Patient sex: M
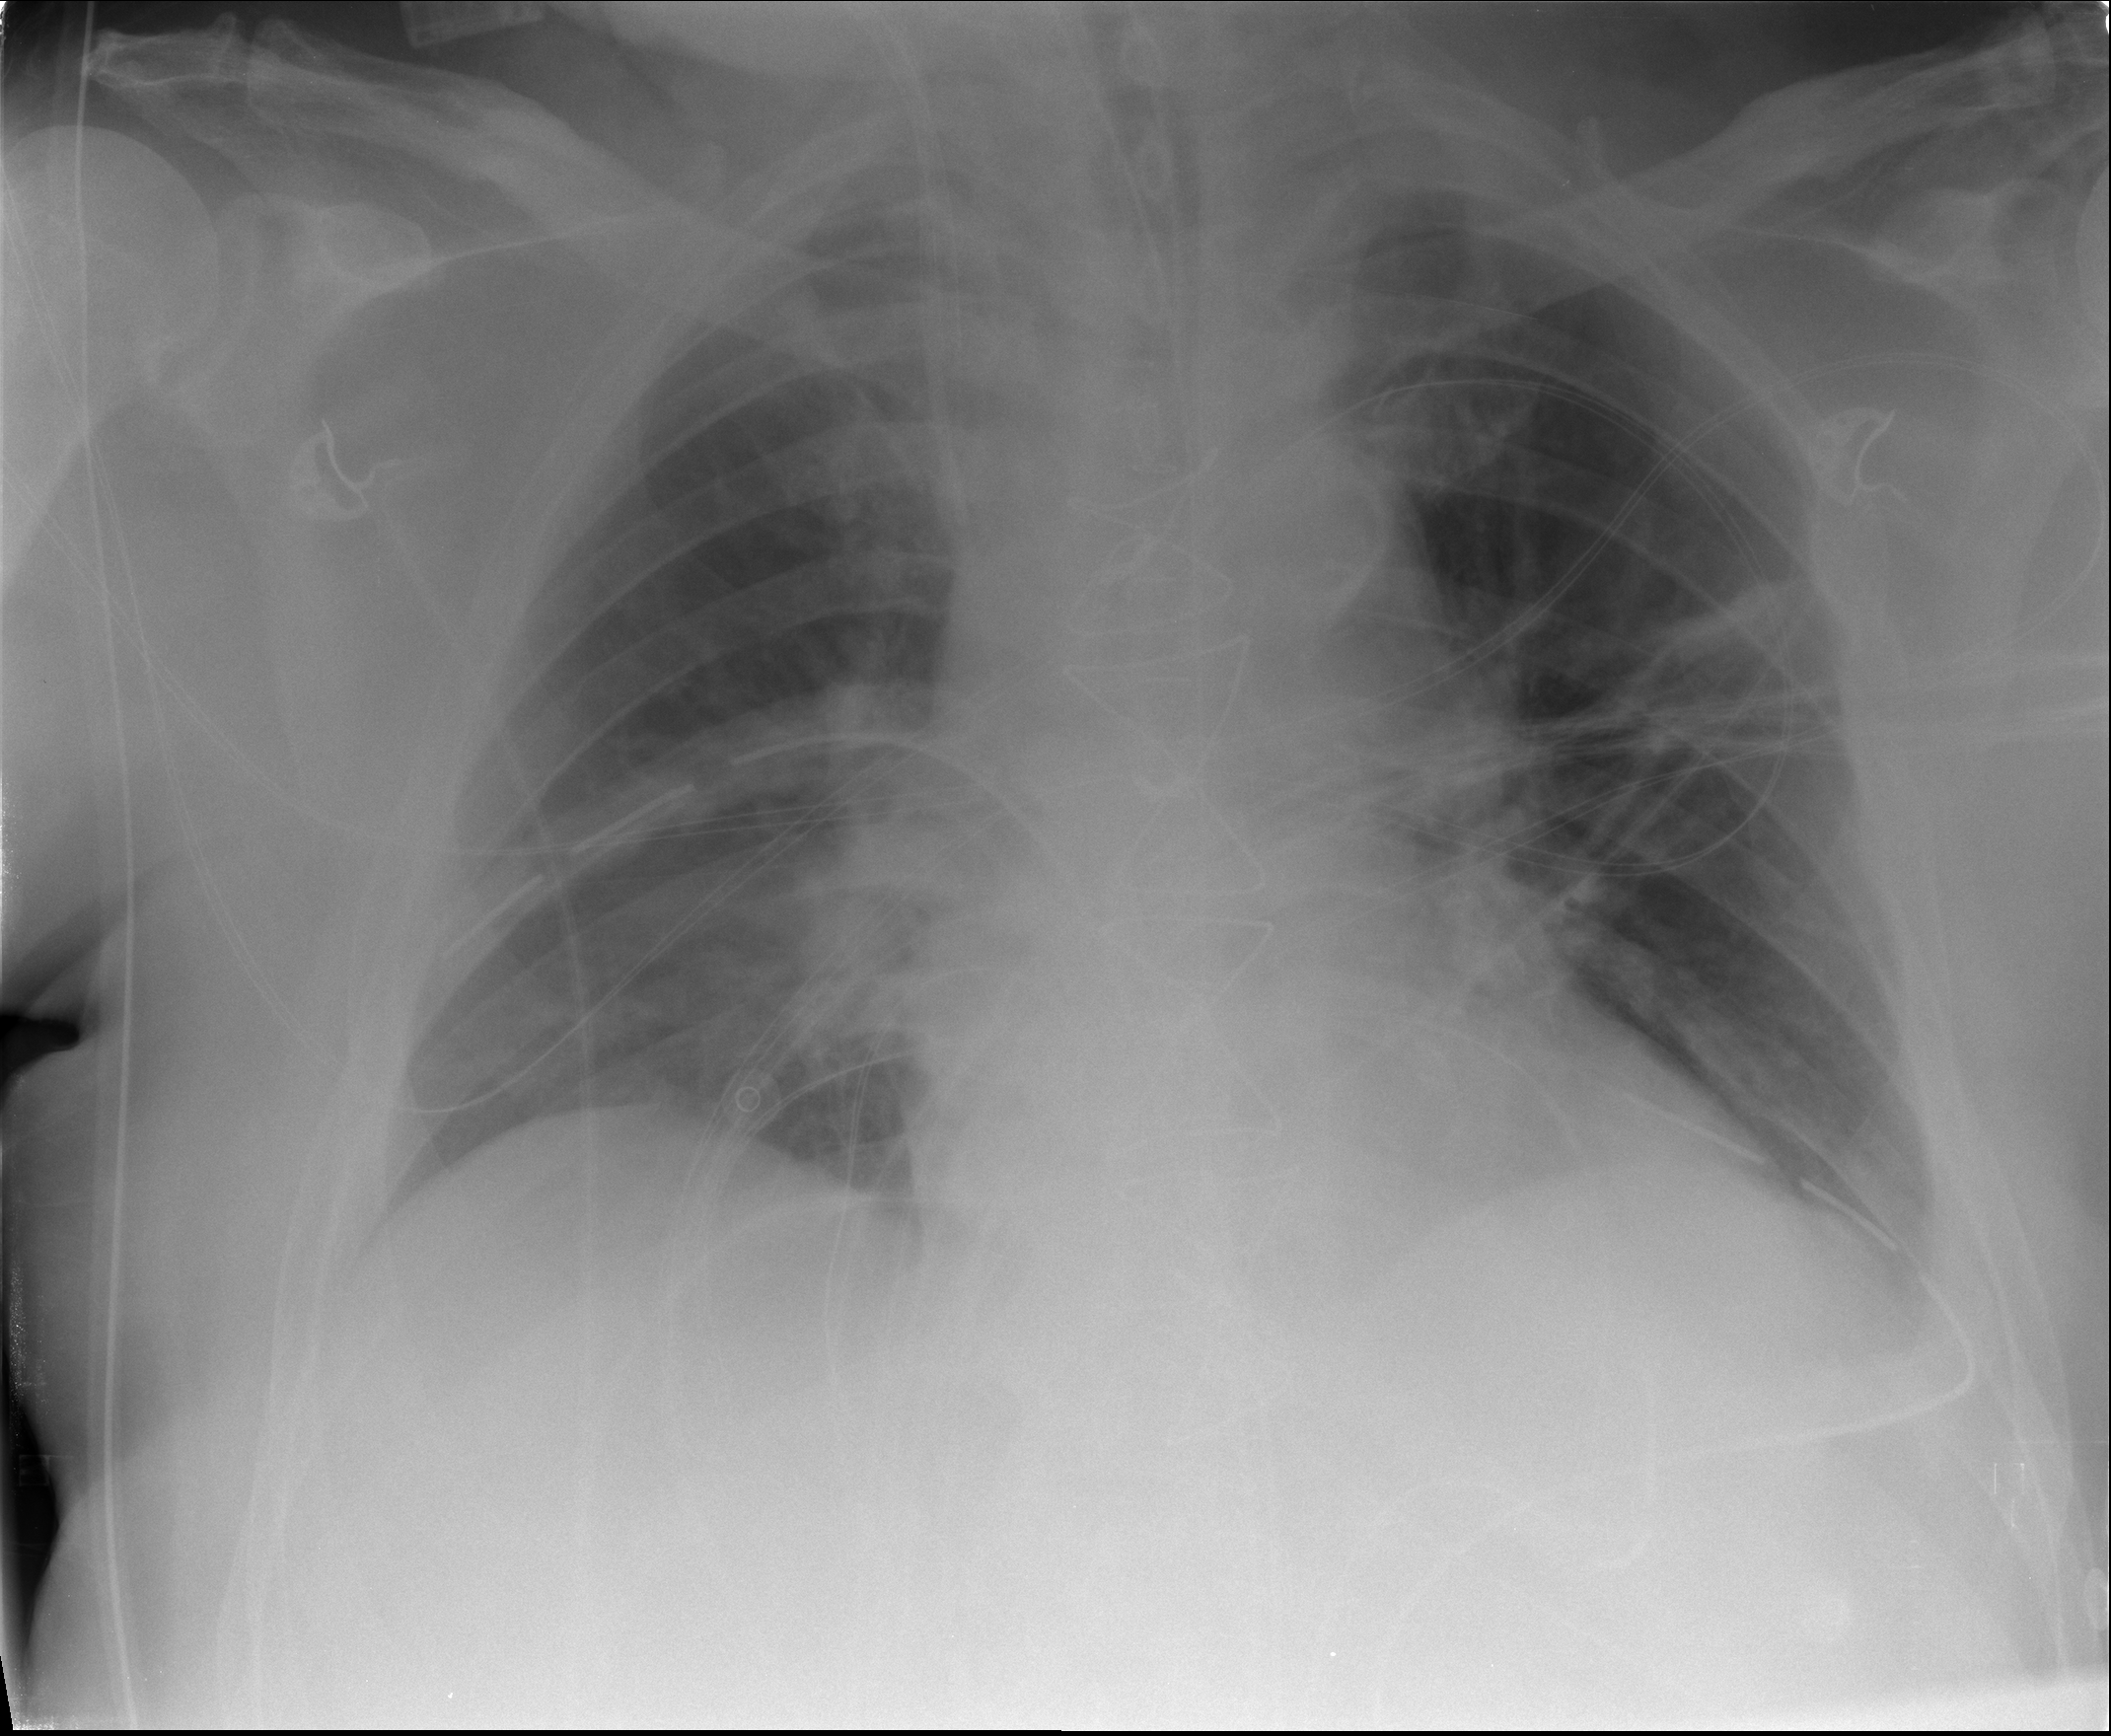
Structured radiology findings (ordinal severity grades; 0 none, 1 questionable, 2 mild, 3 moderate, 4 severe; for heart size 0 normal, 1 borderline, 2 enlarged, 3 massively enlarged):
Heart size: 2
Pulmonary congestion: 2
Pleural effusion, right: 0
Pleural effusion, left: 1
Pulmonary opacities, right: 0
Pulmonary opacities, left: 0
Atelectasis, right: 0
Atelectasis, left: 0